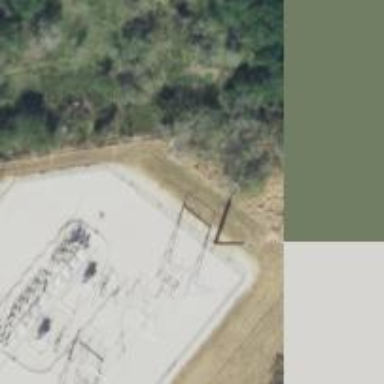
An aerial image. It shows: Power pole.